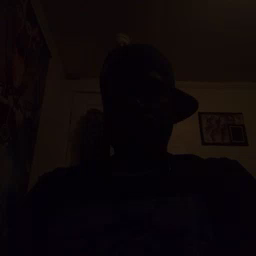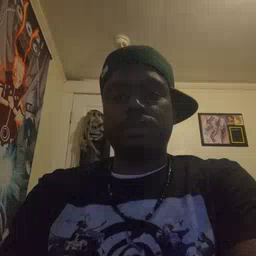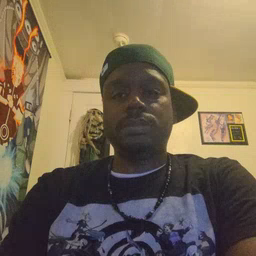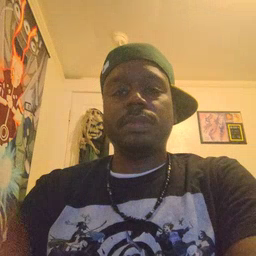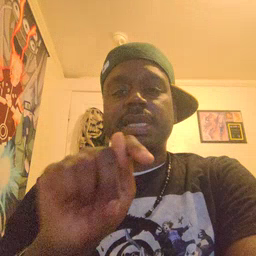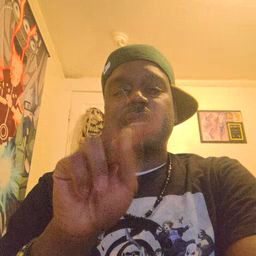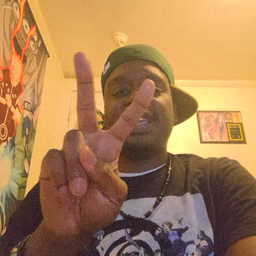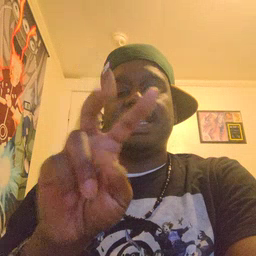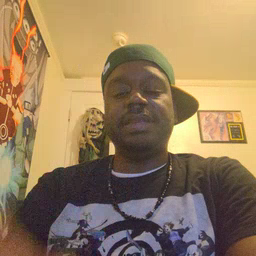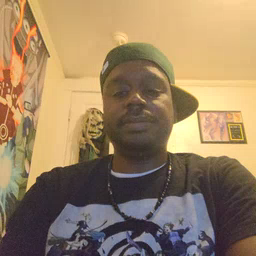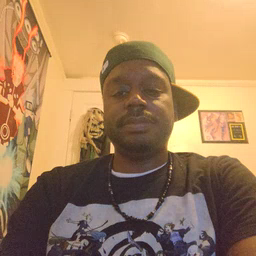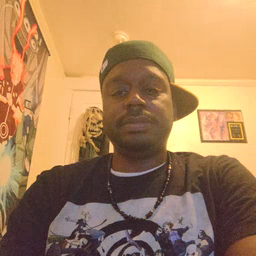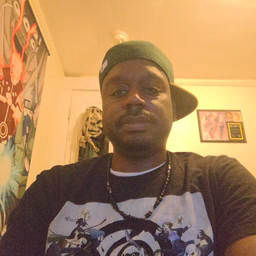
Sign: TV